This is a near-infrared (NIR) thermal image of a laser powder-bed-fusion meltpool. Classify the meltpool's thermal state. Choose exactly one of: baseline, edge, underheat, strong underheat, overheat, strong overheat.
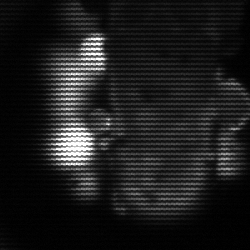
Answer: strong underheat